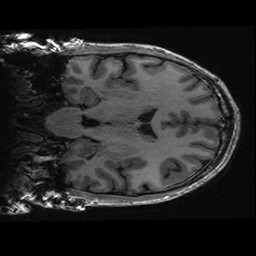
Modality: T1w
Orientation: coronal
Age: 29
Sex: male